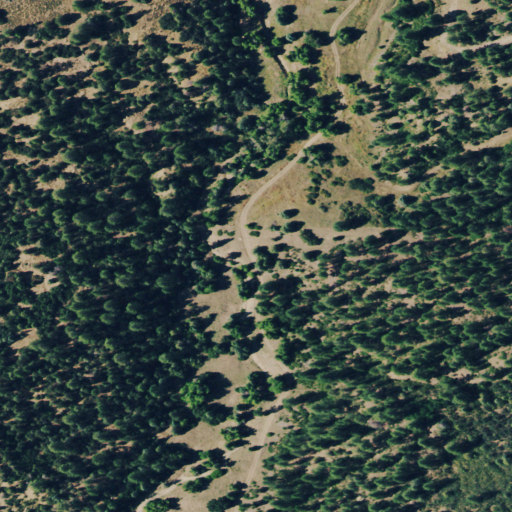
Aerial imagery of valley in Colorado named Joes Canyon containing deciduous forest, evergreen forest, shrub, and mixed forest